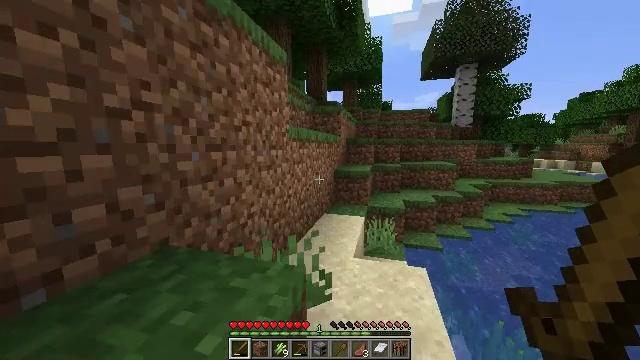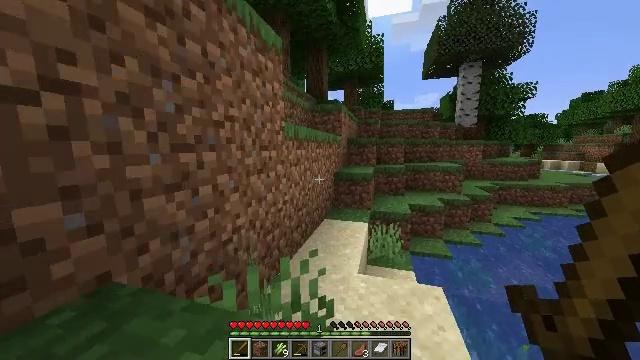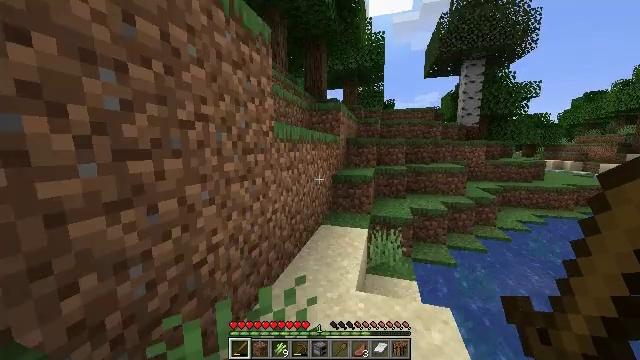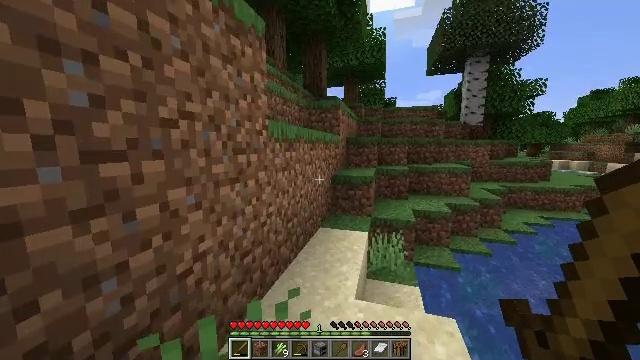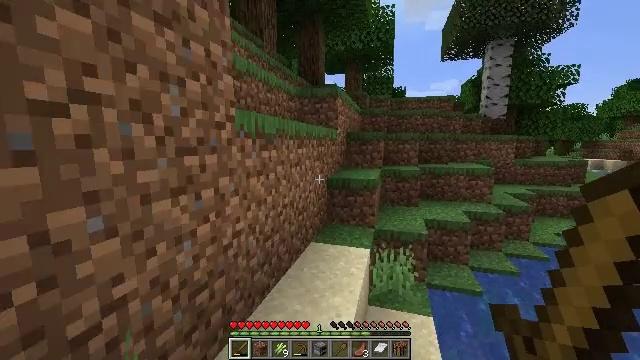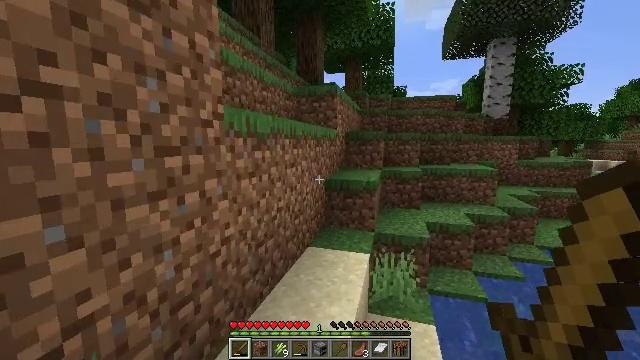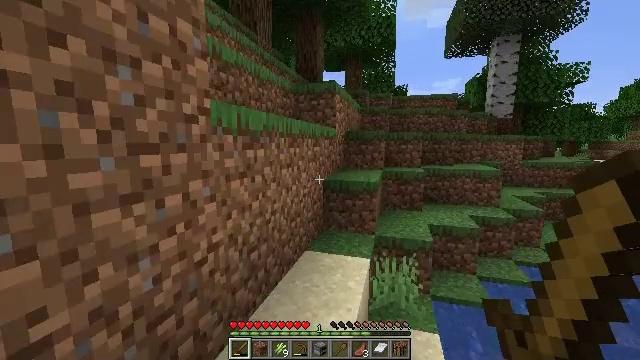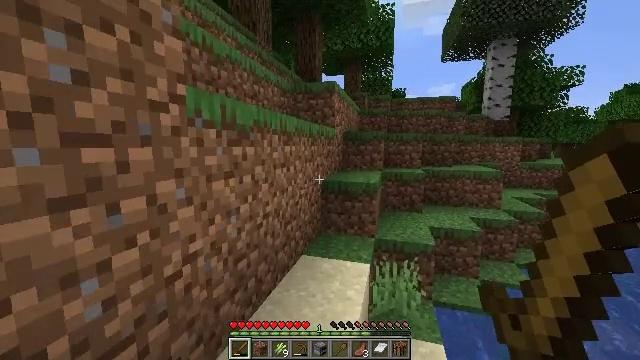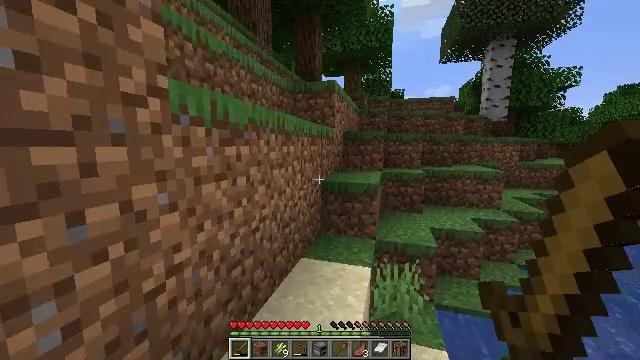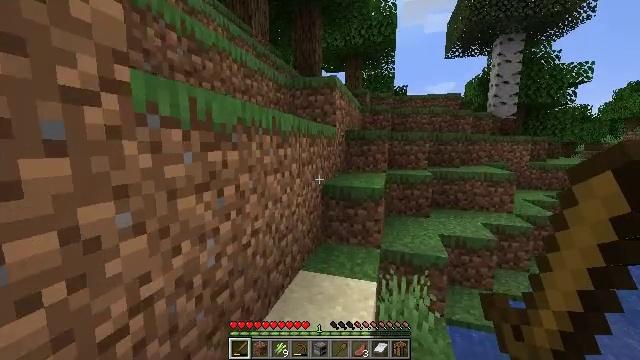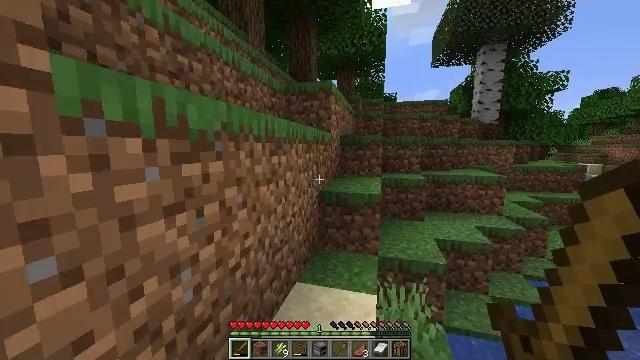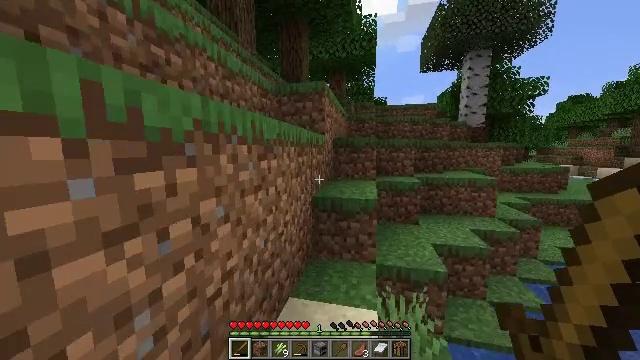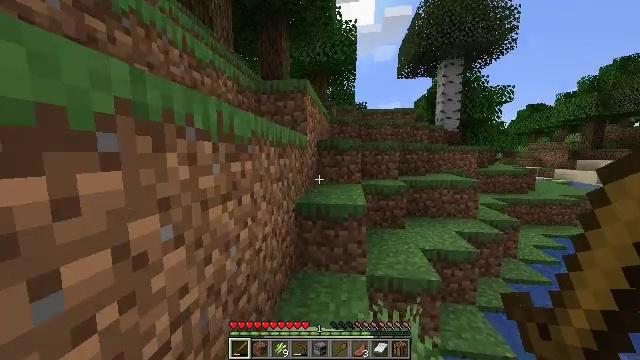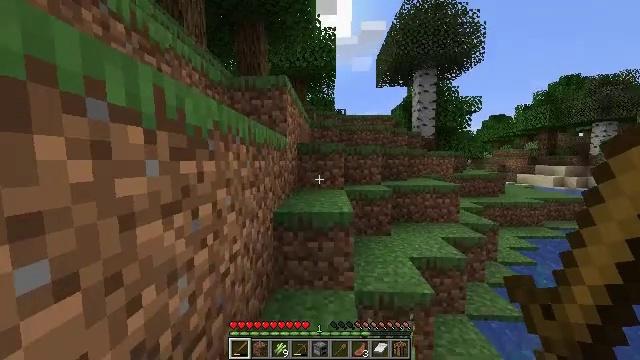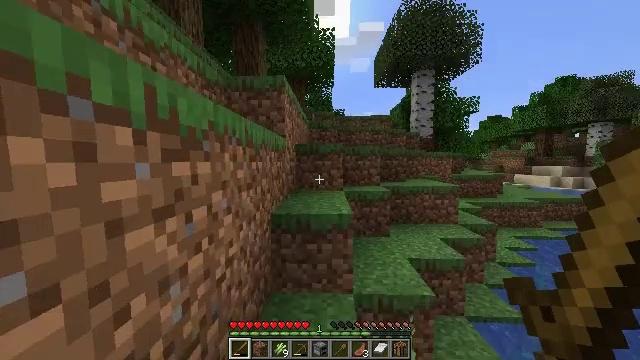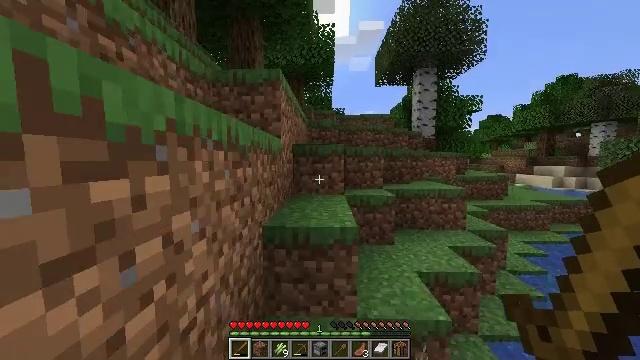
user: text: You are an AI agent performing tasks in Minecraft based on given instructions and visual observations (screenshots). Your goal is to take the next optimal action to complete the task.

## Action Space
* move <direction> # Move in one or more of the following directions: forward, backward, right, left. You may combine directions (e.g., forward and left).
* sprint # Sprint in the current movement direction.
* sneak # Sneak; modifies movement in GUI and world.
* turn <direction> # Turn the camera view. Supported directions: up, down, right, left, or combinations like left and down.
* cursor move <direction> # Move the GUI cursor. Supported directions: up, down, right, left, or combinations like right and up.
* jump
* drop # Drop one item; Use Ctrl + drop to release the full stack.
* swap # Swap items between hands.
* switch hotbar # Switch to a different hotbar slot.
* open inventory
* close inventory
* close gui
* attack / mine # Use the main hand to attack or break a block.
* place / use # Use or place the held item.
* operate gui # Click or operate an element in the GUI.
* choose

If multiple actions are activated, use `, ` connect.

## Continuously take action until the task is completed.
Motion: motion action
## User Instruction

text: Gather sugar cane for crafting.
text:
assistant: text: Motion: move forward, sprint
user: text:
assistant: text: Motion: move forward, sprint
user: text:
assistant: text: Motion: move forward, sprint
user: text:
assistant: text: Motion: move forward, sprint
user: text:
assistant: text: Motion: move forward, sprint
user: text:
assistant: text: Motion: move forward, sprint
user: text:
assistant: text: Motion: move forward, sprint
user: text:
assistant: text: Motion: move forward, sprint
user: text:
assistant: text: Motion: move forward, sprint
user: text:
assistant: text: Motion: move forward, sprint, turn right
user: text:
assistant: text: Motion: move forward, sprint, turn right
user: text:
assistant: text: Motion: move forward, sprint, turn right
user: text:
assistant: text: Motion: move forward, sprint, turn right and up
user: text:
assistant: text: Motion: move forward, sprint
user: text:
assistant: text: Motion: move forward, sprint
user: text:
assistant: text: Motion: move forward, sprint
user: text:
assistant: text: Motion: move forward, sprint
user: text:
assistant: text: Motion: move forward, sprint, jump
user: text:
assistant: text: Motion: move forward, sprint, jump
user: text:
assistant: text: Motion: move forward, sprint, jump
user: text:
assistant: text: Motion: move forward, sprint, jump
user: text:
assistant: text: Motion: move forward, sprint, jump
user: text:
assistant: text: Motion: move forward, sprint, jump
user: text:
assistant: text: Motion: move forward, sprint, jump
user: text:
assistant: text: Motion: move forward, sprint, jump
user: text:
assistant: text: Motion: move forward, sprint, turn right, jump
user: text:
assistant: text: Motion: move forward, sprint, turn right, jump
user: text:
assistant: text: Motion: move forward, sprint, turn right, jump
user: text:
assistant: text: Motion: move forward, sprint, turn right, jump
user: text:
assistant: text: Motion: move forward, sprint, turn right, jump